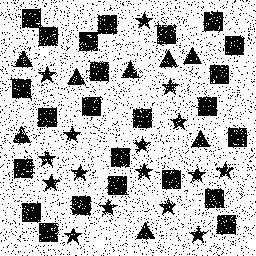
Squares: 24
Triangles: 8
Stars: 16
Total shapes: 48